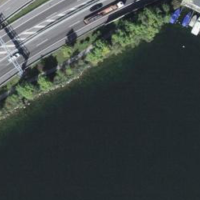
EUNIS habitat code: 14
Species observed at this site:
Mareca penelope
Cygnus olor